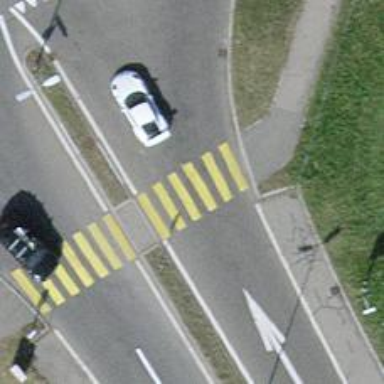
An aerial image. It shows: Marked crossing with zebra sign and island in the middle.